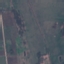
Land use / land cover: Pasture